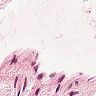
Metastatic tissue present: no